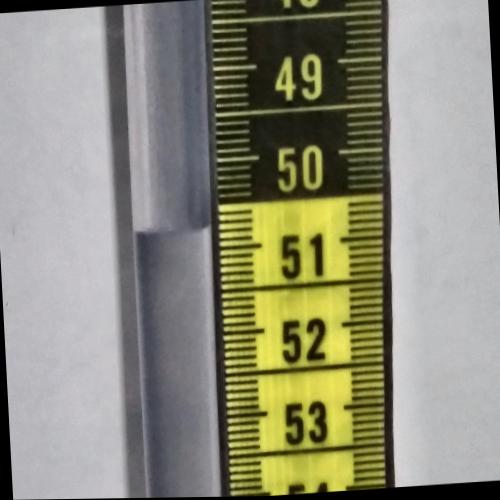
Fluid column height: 50.8 cm